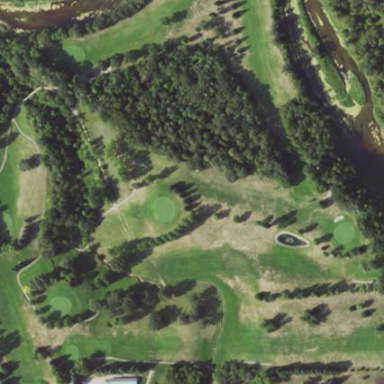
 place for golfing and leisure activities."